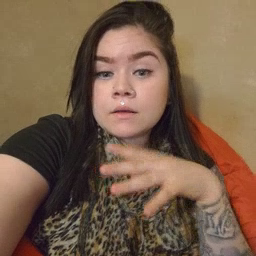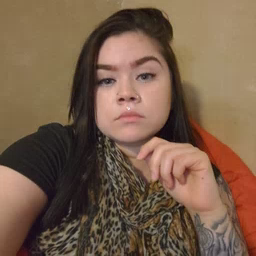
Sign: man